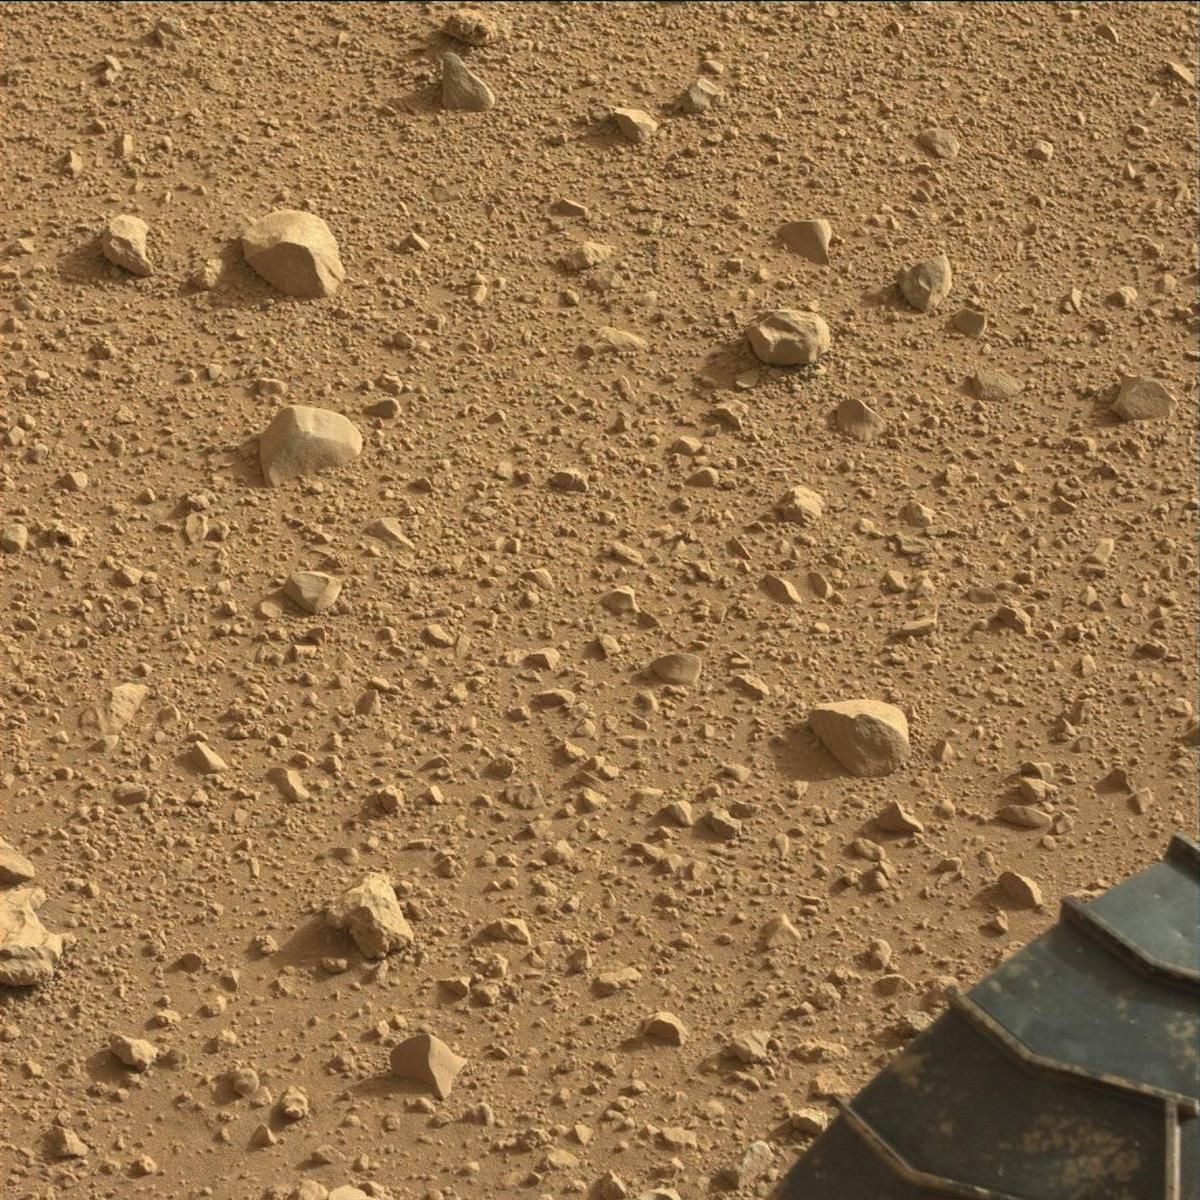
Terrain classes present: Bedrock, Rock, Sand / Soil, Track